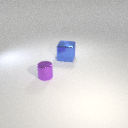
large blue metal cube behind small purple metal cylinder